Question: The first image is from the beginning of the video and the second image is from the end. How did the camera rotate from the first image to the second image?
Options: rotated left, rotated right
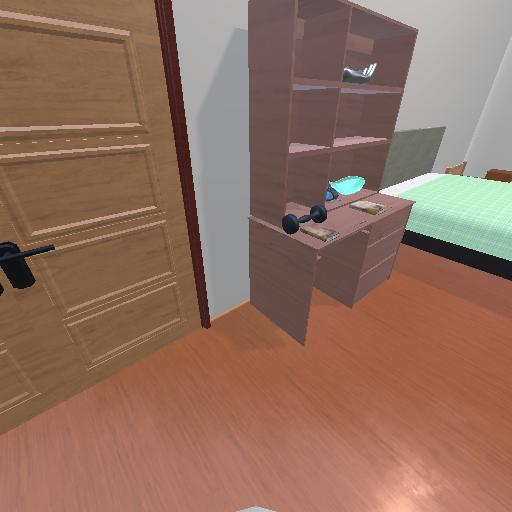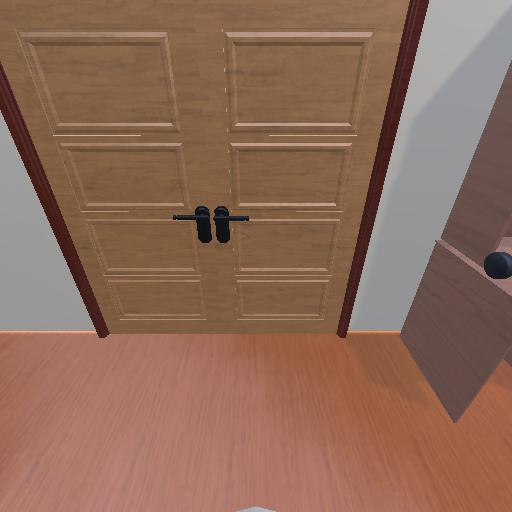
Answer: rotated left